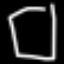
Label: square